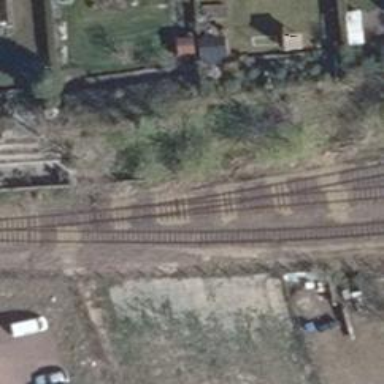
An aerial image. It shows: Railway switch.